Спиновый магнитный момент электрона равен\[\vec{\mu}=\frac{-e}m\vec S,\]где $-e$ ($e > 0$) — заряд электрона, $\frac{-e}m$ — отношение заряда к массе, $\vec S$ — спин электрона, $z$-компонента которого $S_z$ может принимать только два значения: $S_z=\pm\frac12\hbar$, где $\hbar=\frac h{2\pi}$, а $h$ — постоянная Планка. Будем считать, что магнитный момент атома с хорошей точностью равен спиновому магнитному моменту его электронов. Когда парамагнетик помещается во внешнее магнитное поле, происходит его намагничивание. Причина тому — изменение вероятности магнитных моментов его молекул быть направленными параллельно или антипараллельно полю. Степень намагниченности описывается магнитным моментом на единицу объёма $\vec M$, и $\vec M=\chi\vec H$, где $\chi$ — магнитная восприимчивость, $\vec H\equiv\frac1{\mu_0}\vec B-\vec M$ — напряжённость магнитного поля, $\vec B$ — магнитная индукция, а $\mu_0$ — магнитная проницаемость вакуума. В привычном нам диапазоне температур $T$ имеет место $\chi\ll1$, $kT\gg\frac{e\hbar}{2m}B$ ($k$ — постоянная Больцмана).
Предполагая, что магнитная индукция $\vec B$ однородна, а концентрация частиц парамагнетика равна $n$, выведите с помощью распределения Больцмана приближённое выражение для магнитной восприимчивости $\chi$. Оно имеет вид $\chi=\frac CT$. Найдите $C$. $\textit{Подсказка:}$ согласно распределению Больцмана вероятность нахождения частицы в состоянии с энергией $E$ при температуре $T$ пропорциональна $\exp\left(-\frac E{kT}\right)$. Ферромагнетики отличаются от парамагнетиков тем, что при температуре ниже точки Кюри они могут создавать довольно высокую намагниченность и поддерживать её в отсутствие внешнего поля. Такое явление называется спонтанной намагниченностью. При спонтанной намагниченности в веществе возникают так называемые домены, внутри которых магнитные моменты молекул сонаправлены друг с другом вследствие квантовых эффектов. Упрощённо же можно считать, что в них существует сильное эквивалентное магнитное поле — молекулярное поле Вейсса. Это поле примерно на три порядка больше поля, создаваемого спиновыми магнитными моментами на межатомном расстоянии. Выше точки Кюри ферромагнетик превращается в парамагнетик, магнитная восприимчивость которого описывается законом Кюри—Вейсса:\[\chi=\frac C{T-\theta}\](где $\theta$ — температура Кюри), отличающимся от закона для обычного парамагнетика. Разница возникает из-за молекулярного поля $H_m$, которое можно записать в виде\[\vec H_m=\gamma\vec M.\]Концентрация частиц в ферромагнетике $n$ и температура Кюри $\theta$ известны.
Найдите выражение для $\gamma$. Выведите выражение для молекулярного поля $H_m$, когда все магнитные моменты сонаправлены. В кристаллах ферромагнетика атомы располагаются в узлах кристаллической решётки. Магнитное поле, воспринимаемое каждым атомом, можно понимать как среднее молекулярное поле, создаваемое его соседями. Рассмотрим одномерную систему спинов, показанную на рисунке (a), магнитные моменты всех частиц в которой сонаправлены. Температура Кюри этой системы равна $\theta$. Считайте, что соотношение между $H_m$ и $\theta$, выведенное вами в пункте 1.2, сохраняется, количество узлов решётки равно $N$ ($N\gg1$), и в каждом узле находится один атом. При спонтанной намагниченности все спины сонаправлены, поскольку такое положение минимизирует энергию системы.
Найдите, какой вклад $H'_m$ в молекулярное поле вносит каждый спин в соседнем с ним узле решётки. Найдите магнитную энергию системы спинов $E_N$. Предположим теперь, что спин в одном из внутренних узлов решётки перевернули, и он стал антипараллелен остальным, как показано на рисунке (b).
На какую величину $\Delta E$ увеличилась энергия системы спинов по сравнению с ситуацией, описанной на рисунке (a)? Если соседние спины в кристаллической решётке вещества направлены противоположно, то такое вещество называется антиферромагнетиком. У антиферромагнетиков особая структура решётки — она состоит из чередующихся узлов двух типов $A$ и $B$, как показано на рисунке (c). Направление молекулярного поля ближайших спинов в антиферромагнетике противоположно направлению самого спина, поэтому при расчётах учитывается также поле, создаваемое спинами в соседних узлах того же типа. Таким образом, молекулярное поле можно выразить в виде:\[\vec H_{mA}=-\alpha_{AB}\vec\mu_B-\alpha_{AA}\vec\mu_A,\quad\vec H_{mB}=-\alpha_{BA}\vec\mu_A-\alpha_{BB}\vec\mu_B,\]где $\vec\mu_A$ и $\vec\mu_B$ — спиновый магнитный момент атомов в узлах $A$ и $B$ соответственно. Если в узлах каждого из типов находится только по одному типу атомов, то $\alpha_{AA}=\alpha_{BB}=\alpha$, $\alpha_{BA}=\alpha_{AB}=\beta$, $\beta > |\alpha|$.
Найдите магнитную энергию $E_N$ антиферромагнетика с $N$ ($N\gg1$) узлами (по $\frac N2$ узлов типа $A$ и типа $B$). Температура Нееля — это температура, выше которой антиферромагнетик теряет свои свойства и превращается в парамагнетик. При этом намагниченность, создаваемая спинами, находящимися в узлах типа $A$ и типа $B$, равна соответственно:\[M_A=\frac C{2T}H_A,\quad M_B=\frac C{2T}H_B,\]где коэффициент $C$ совпадает с найденным в пункте 1.1.
Найдите температуру Нееля $T$ одномерного антиферромагнетика. Рассмотрим теперь другую ситуацию. Пусть атомы расположены в узлах двумерной квадратной решётки на плоскости $x-y$. Постоянная решётки равна $a$, а магнитные моменты атомов могут лежать в произвольном направлении в этой плоскости. Стрелками на рисунке (d) показано распределение магнитных моментов в квадратной области плоскости размером $L$ ($L\gg a$). Из-за молекулярного поля между ближайшими соседями в этой решётке возникает относительно сильное взаимодействие. Пусть угол между спином $\vec S_i$ в $i$-той точке решётки и осью $x$ составляет $\theta_i\in[0;2\pi]$, тогда магнитная энергия системы записывается в виде:\[E(\{\theta_i\})=-J'\sum_{\left\langle i,j\right\rangle}\vec S_i\cdot\vec S_j=-J\sum_{\left\langle i,j\right\rangle}\cos(\theta_i-\theta_j),\]где $J'$ и $J$ ($J',J > 0$) — постоянные, а $\left\langle i,j\right\rangle$ обозначает все различные пары соседних узлов $i$ и $j$ (узел бесконечной квадратной решётки имеет 4 соседей). Конфигурация системы задаётся набором $\{\theta_i\}$. Если считать, что система находится в тепловом равновесии с окружающей средой, а её объём остаётся постоянным, то можно ввести свободную энергию Гельмгольца системы спинов в этот момент как $F=E-TS$, где $E$ — внутренняя энергия системы, а $S$ — её энтропия.  Одна из возможных конфигураций — вихрь — показана на рисунке (e). При обходе вихря вокруг центра по замкнутому контуру сумма разностей углов, задающих ориентацию магнитных моментов, в соседних точках $\left\langle i,j\right\rangle$ выбранного контура равна:\[\sum_{\left\langle i,j\right\rangle}(\theta_i-\theta_j)=2\pi l,\]где $l$ — натуральное число, задающее структуру вихря. На рисунке 5 показан случай $l=1$. Для удобства в качестве замкнутого контура возьмём окружность радиуса $r$ с центром в центре вихря.
Найдите среднее значение разности ориентационных углов $\left\langle\theta_i-\theta_j\right\rangle$ между двумя соседними узлами решётки на окружности. Когда радиус окружности $r$ достаточно большой, можно считать, что спины расположены последовательно в ряд концентрических окружностей с шагом радиуса $a$, а угол между соседними магнитными моментами на каждой из окружностей можно считать равным нулю. Таким же приближением можно воспользоваться и в области малого радиуса, поскольку её вклад в полную энергию мал.
Оцените энергию $E_\mathrm{vortex}$ вихря, показанного на рисунке 5. Если центр вихря находится в другой точке, то можно считать, что система находится в другом состоянии. Пусть на квадратной области решётки размером $L$ и постоянной решётки $a$ находится один вихрь.
Оцените число возможных состояний $\Omega$ такой системы. Найдите энтропию системы $S\equiv k\ln\Omega$. Если для системы существует температура, выше и ниже которой свойства системы качественно различаются, то такое явление называется фазовым переходом.
Найдите температуру $T$ фазового перехода рассматриваемой системы. Опишите этот фазовый переход.
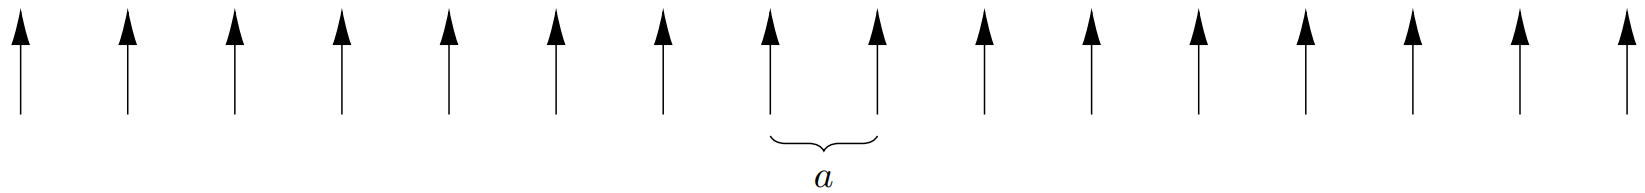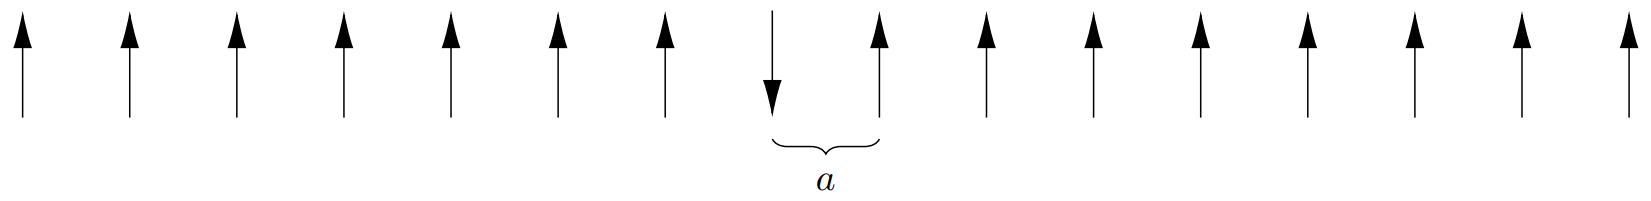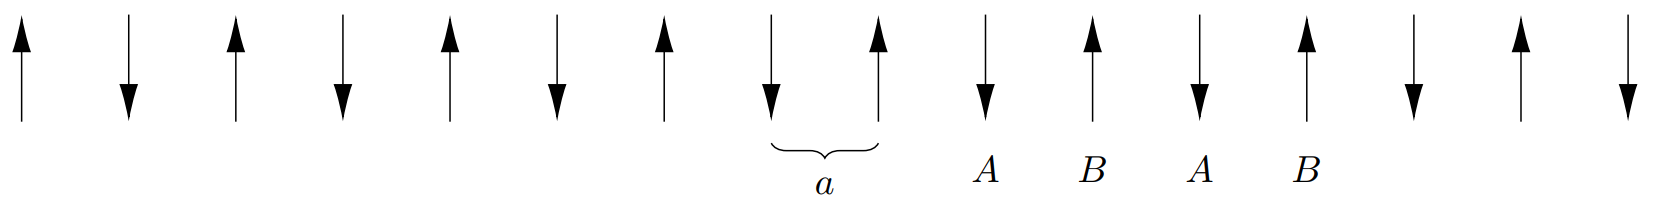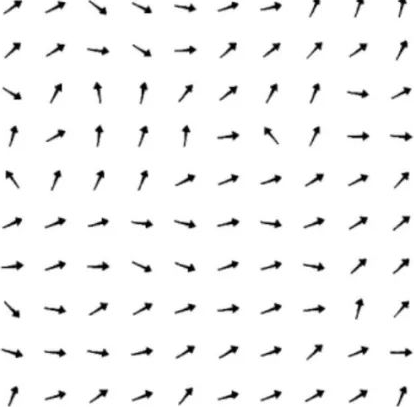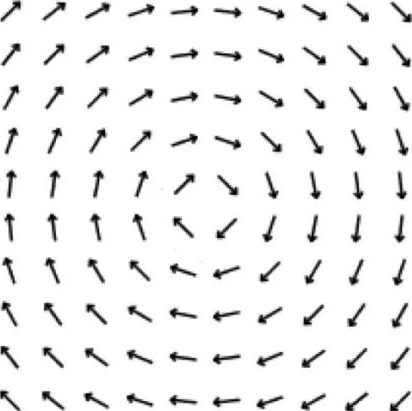
Предполагая, что магнитная индукция $\vec B$ однородна, а концентрация частиц парамагнетика равна $n$, выведите с помощью распределения Больцмана приближённое выражение для магнитной восприимчивости $\chi$. Оно имеет вид $\chi=\frac CT$. Найдите $C$.   $\textit{Подсказка:}$ согласно распределению Больцмана вероятность нахождения частицы в состоянии с энергией $E$ при температуре $T$ пропорциональна $\exp\left(-\frac E{kT}\right)$.
Ответ: \[\chi=\frac{\mu_0nm_0^2}{kT},\quad C=\frac{\mu_0n}k\left(\frac{e\hbar}{2m}\right)^2\]

Найдите выражение для $\gamma$. Выведите выражение для молекулярного поля $H_m$, когда все магнитные моменты сонаправлены.
Ответ: \[\gamma=\frac\theta C,\quad H_m=\frac{k\theta}{\mu_0m_0}\]

Найдите, какой вклад $H'_m$ в молекулярное поле вносит каждый спин в соседнем с ним узле решётки. Найдите магнитную энергию системы спинов $E_N$.
Ответ: \[H'_m=\frac{k\theta}{\mu_0m_0},\quad E_N=-\frac12(N-1)k\theta\]

На какую величину $\Delta E$ увеличилась энергия системы спинов по сравнению с ситуацией, описанной на рисунке (a)?
Ответ: \[\Delta E=2k\theta\]

Найдите магнитную энергию $E_N$ антиферромагнетика с $N$ ($N\gg1$) узлами (по $\frac N2$ узлов типа $A$ и типа $B$).
Ответ: \[E_N=-\frac12N\mu_0m_0^2(\beta-\alpha)\]

Найдите температуру Нееля $T$ одномерного антиферромагнетика.
Ответ: \[T=\frac{\mu_0m_0^2}k(\beta-\alpha)\]

Найдите среднее значение разности ориентационных углов $\left\langle\theta_i-\theta_j\right\rangle$ между двумя соседними узлами решётки на окружности.
Ответ: \[\left\langle\theta_i-\theta_j\right\rangle=\frac{la}r\]

Оцените энергию $E_\mathrm{vortex}$ вихря, показанного на рисунке 5.
Ответ: \[E_\mathrm{vortex}=\pi Jl^2\ln\frac La\]

Оцените число возможных состояний $\Omega$ такой системы. Найдите энтропию системы $S\equiv k\ln\Omega$.
Ответ: \[\Omega=\frac{L^2}{a^2},\quad S=2k\ln\frac La\]

Найдите температуру $T$ фазового перехода рассматриваемой системы. Опишите этот фазовый переход.
Ответ: \[T=\frac{\pi Jl^2}{2k}\]При $T < \frac{\pi Jl^2}{2k}$ свободная энергия системы стремится к $+\infty$ с ростом $L$, поэтому образование вихрей энергетически невыгодно. При $T > \frac{\pi Jl^2}{2k}$ свободная энергия системы стремится к $-\infty$ с ростом $L$, поэтому в системе возникает тенденция к образованию вихрей.
Темы:
T, Электромагнетизм, Энтропия, Магнитное поле, Китайские, Поле в веществе, Модель Изинга